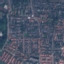
Land use / land cover class: Residential